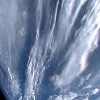
Label: cloud